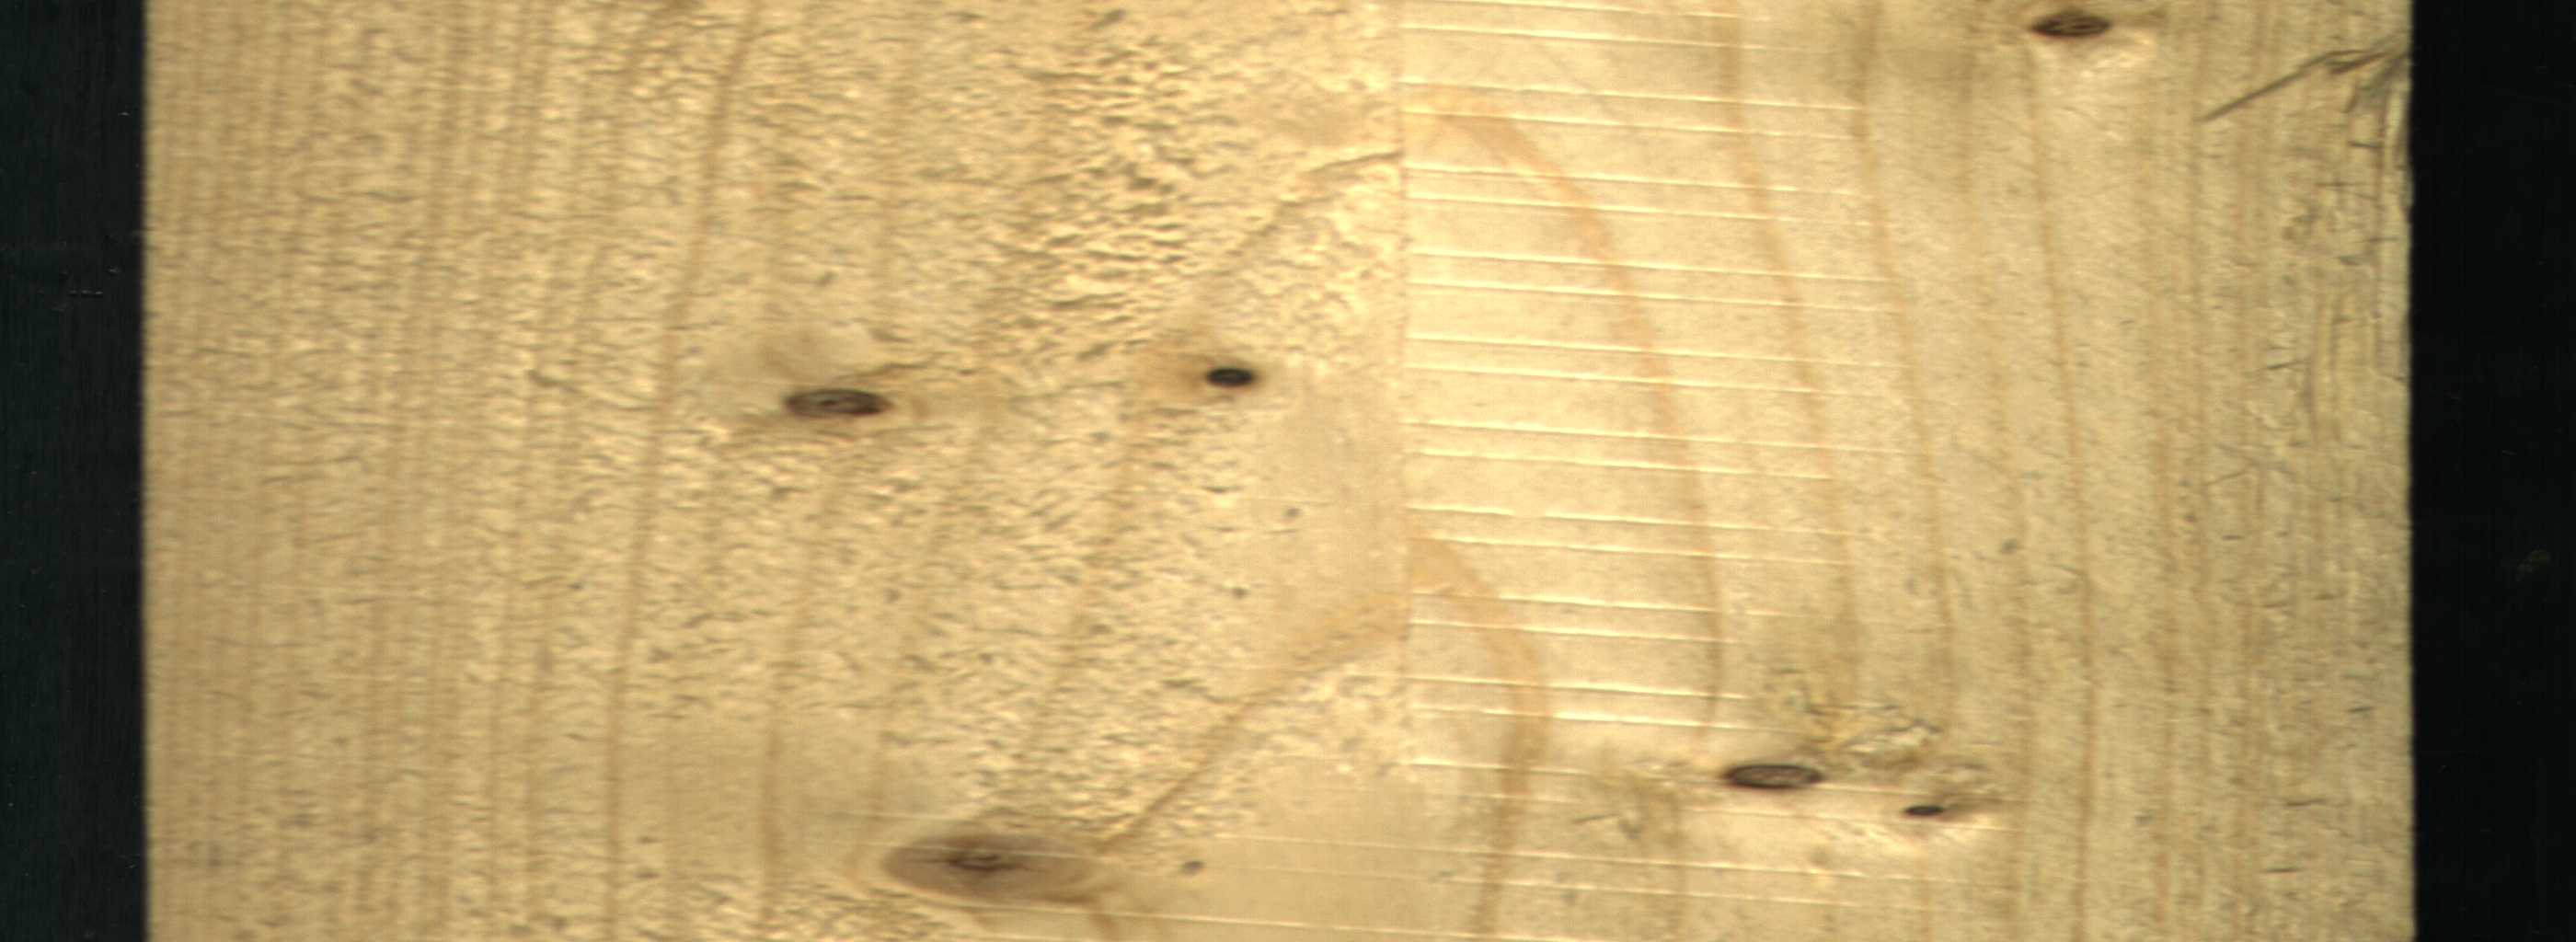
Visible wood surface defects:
Dead_Knot
Live_Knot
Live_Knot
Live_Knot
Live_Knot
Live_Knot